Interaction volume radius: 10 \u00c5
Interaction volume height: 40 \u00c5
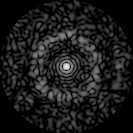
Disorder parameter: 0.8008